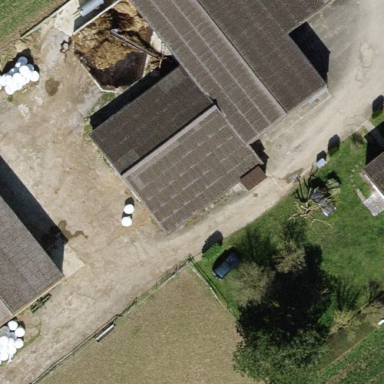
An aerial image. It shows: Farmyard area.